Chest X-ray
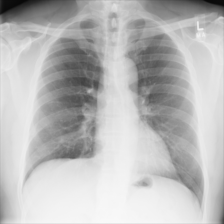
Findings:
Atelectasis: negative
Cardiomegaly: negative
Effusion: negative
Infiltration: negative
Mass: negative
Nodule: negative
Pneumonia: negative
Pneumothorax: negative
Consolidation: negative
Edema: negative
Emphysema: negative
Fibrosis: negative
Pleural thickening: negative
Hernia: negative